Question: suppose that I have created this panel and have modified sizes of the children to my favorable size.

Now I understand that there is some spare space at the bottom of the panel and since I have little space for other panels, I decide to cut this spare space.
But whenever I do all of the children get smaller and thiner!
I know that I can change size of the panel and then resize its children to my favorable size. But is there an easier way in order to not wasting time?
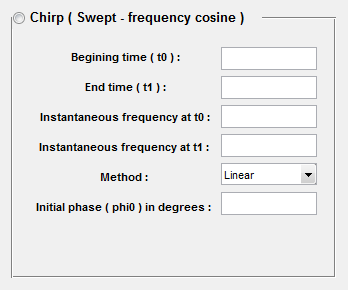
Answer: I assume you are using GUIDE.
This is related to resize behaviour. If you follow Tools-> GUI Options you can see the combobox for resize behaviour. Yours is probably set to "Proportional".
If you change it to "Non-resizable", you will be able to resize your panel without affecting children sizes. You can change it back to "Proportional" after you are done.